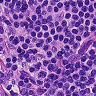
Metastatic tissue present: no